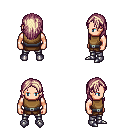
a pixel art fantasy rpg character, male body template, human, light skin, leather chest armor, metal pants, white blonde long hairstyle, metal boots, four views (front, back, left, right), 2x2 character sprite sheet, small pixel art, hard edges, no anti-aliasing